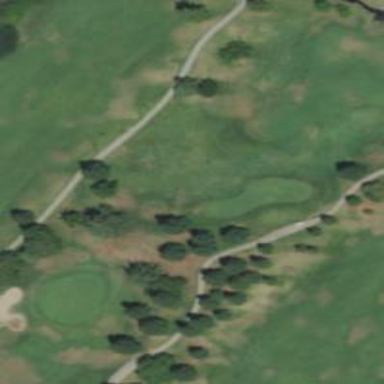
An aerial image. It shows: Golf tee.